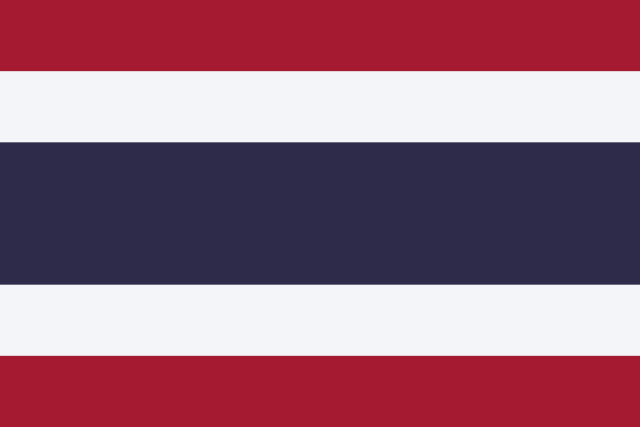
Country: Thailand
Country code: th